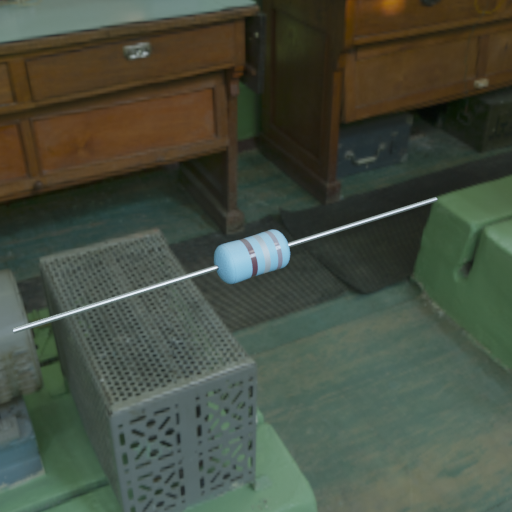
Resistor colour bands (in order): brown, silver, gray